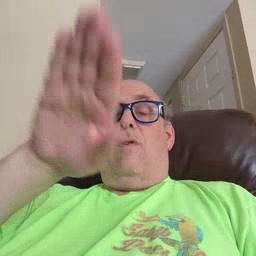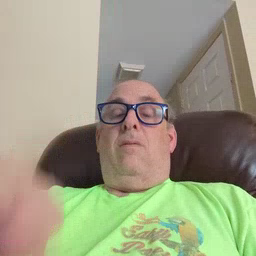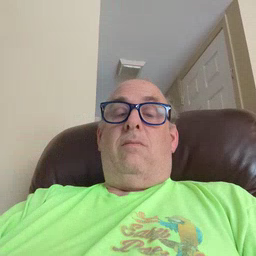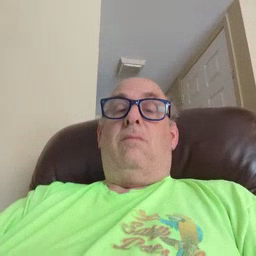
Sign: elephant